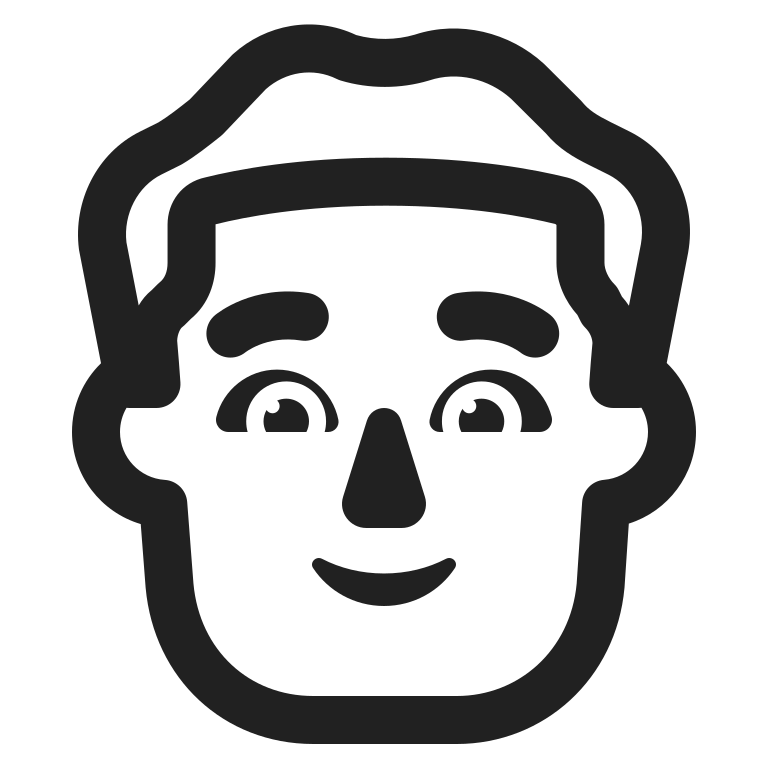
man blonde hair high contrast default